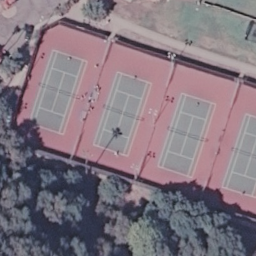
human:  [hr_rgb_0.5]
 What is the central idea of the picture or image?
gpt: tennis court